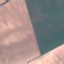
Land use / land cover: AnnualCrop